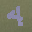
Label: 4